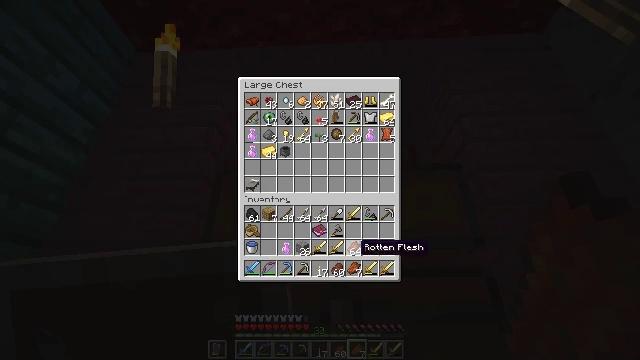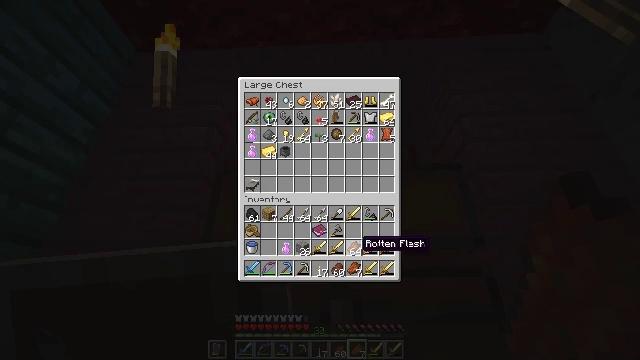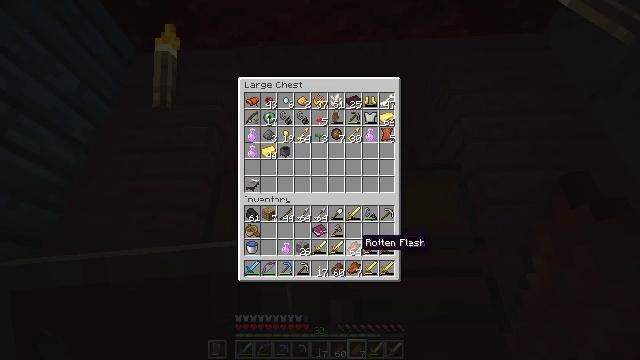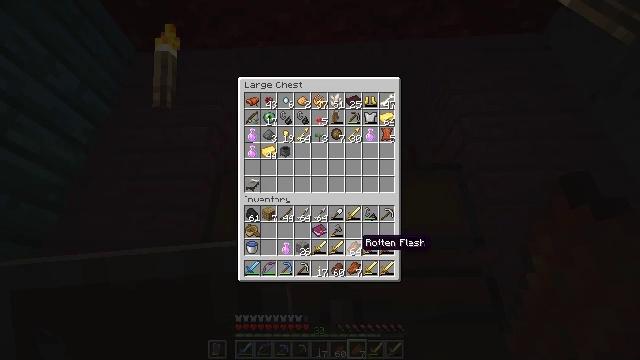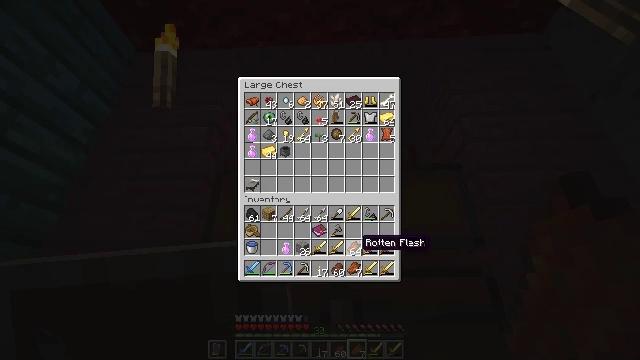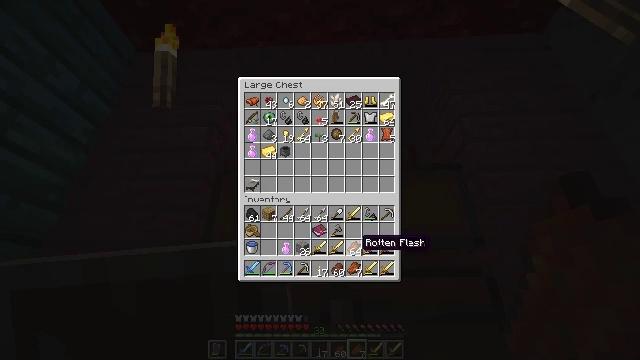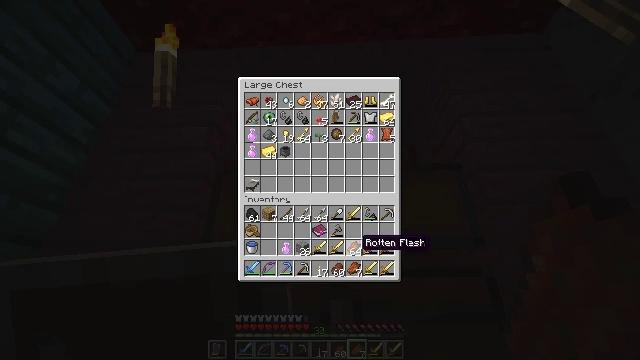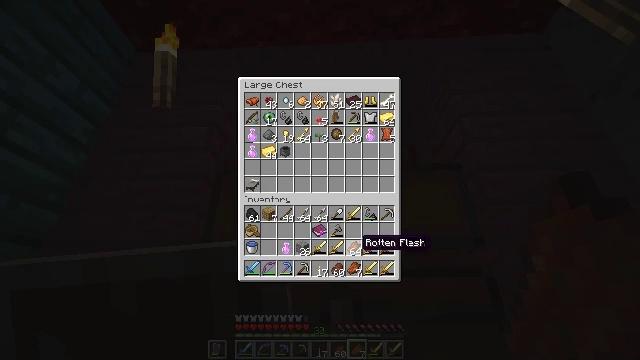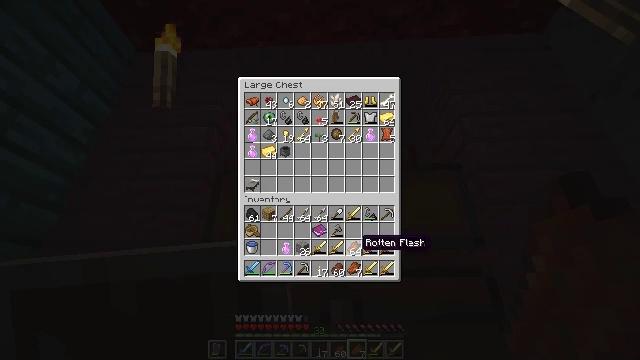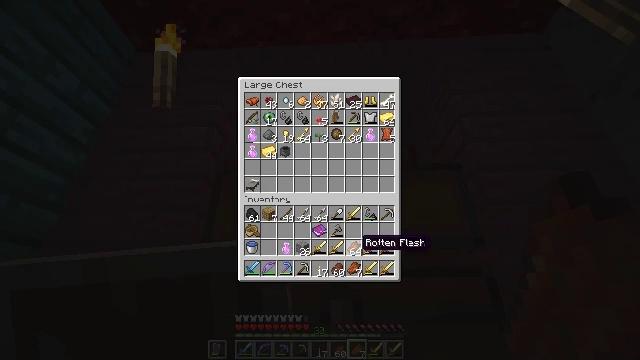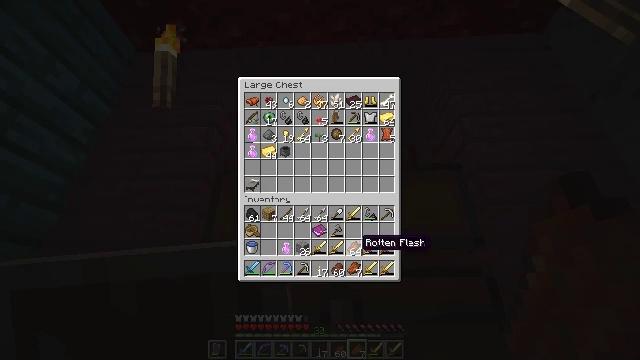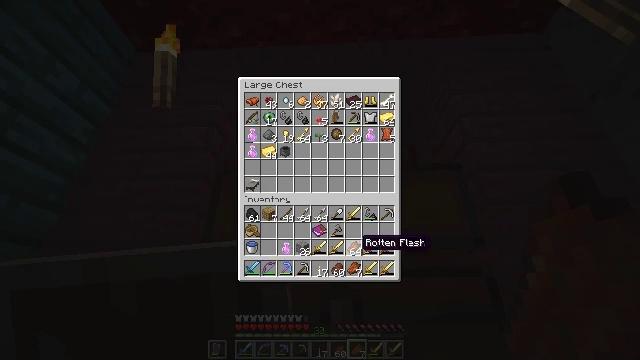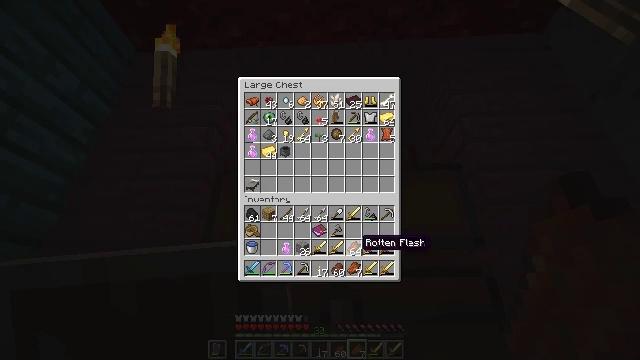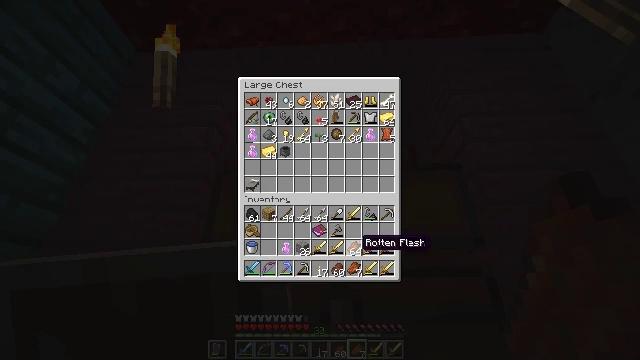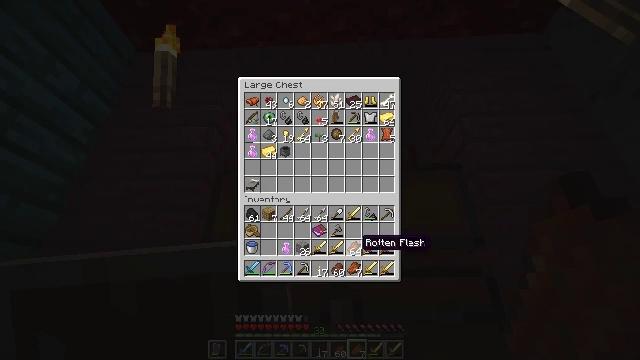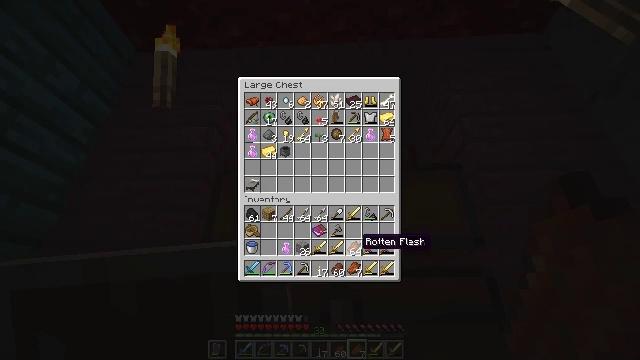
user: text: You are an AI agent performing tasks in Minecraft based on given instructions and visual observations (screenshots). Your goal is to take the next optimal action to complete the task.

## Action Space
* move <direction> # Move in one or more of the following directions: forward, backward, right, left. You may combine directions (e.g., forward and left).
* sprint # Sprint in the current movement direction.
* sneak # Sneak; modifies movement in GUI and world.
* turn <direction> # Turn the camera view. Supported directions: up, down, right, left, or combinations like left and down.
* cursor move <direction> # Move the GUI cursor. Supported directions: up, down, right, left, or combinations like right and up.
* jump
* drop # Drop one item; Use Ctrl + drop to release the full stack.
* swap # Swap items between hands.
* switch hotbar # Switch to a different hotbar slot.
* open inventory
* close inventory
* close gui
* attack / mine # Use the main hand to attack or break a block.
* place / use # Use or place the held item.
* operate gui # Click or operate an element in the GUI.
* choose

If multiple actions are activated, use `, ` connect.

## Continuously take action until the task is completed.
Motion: motion action
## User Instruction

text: craft item air
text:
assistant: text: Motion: no_op
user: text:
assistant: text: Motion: no_op
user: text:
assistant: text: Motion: no_op
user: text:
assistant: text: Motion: no_op
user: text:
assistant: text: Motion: no_op
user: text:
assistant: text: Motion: no_op
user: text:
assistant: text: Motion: no_op
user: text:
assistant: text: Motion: no_op
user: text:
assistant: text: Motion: no_op
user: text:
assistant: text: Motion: no_op
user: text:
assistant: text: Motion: no_op
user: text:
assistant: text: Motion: no_op
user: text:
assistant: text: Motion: no_op
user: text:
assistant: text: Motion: no_op
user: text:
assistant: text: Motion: no_op
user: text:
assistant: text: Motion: no_op
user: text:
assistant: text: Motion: cursor move down
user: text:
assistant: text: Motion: sneak
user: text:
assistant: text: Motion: sneak
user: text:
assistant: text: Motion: sneak, operate gui
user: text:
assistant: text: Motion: sneak, cursor move up, operate gui
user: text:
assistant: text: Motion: sneak
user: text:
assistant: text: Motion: sneak, operate gui
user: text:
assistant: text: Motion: sneak
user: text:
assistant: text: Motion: sneak
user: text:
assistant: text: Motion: sneak
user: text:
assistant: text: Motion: sneak
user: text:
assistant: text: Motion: sneak, cursor move left
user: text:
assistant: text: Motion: no_op
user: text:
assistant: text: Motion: no_op